Field crop: maize
Growth stage: 1
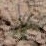
Species: salsola